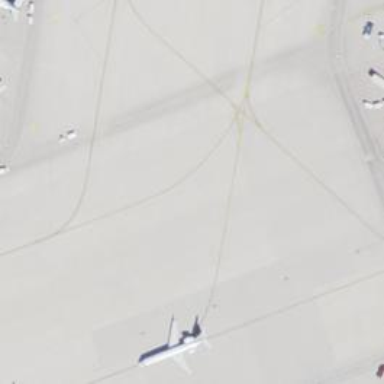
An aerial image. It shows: Image of taxiway at airport.